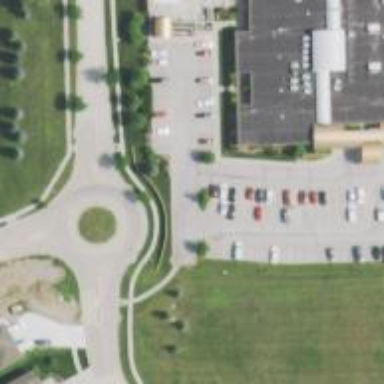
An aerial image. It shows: Roundabout on residential road.